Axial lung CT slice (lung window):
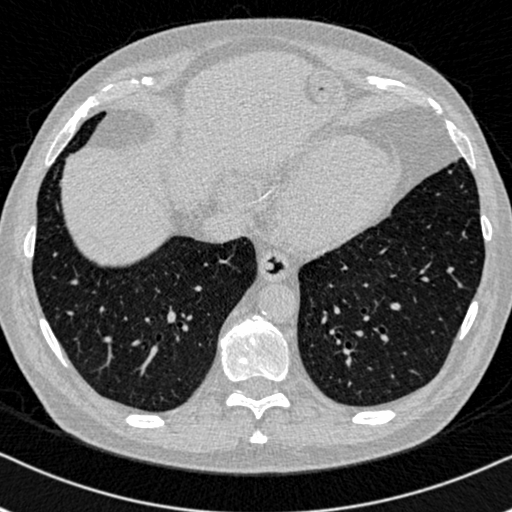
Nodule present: no